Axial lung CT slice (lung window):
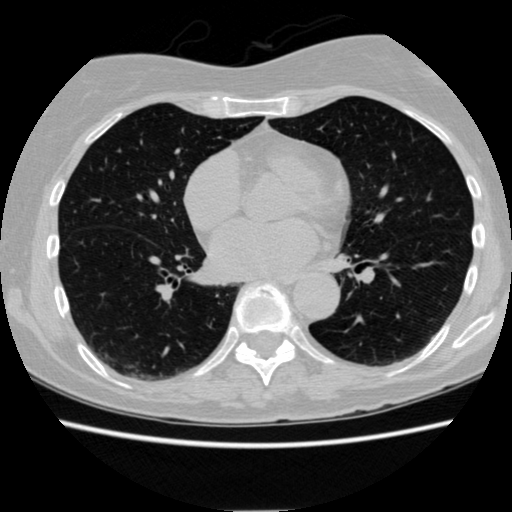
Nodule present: no